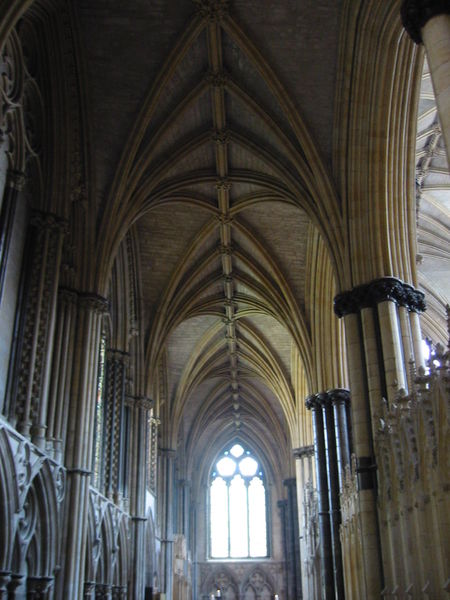
Titel: Kathedrale von Lincoln
Standort: Lincoln, Kathedrale (EU - GB)
Schlagwörter: schatten, fenster, licht, pfeiler, schwarz, säule, säulen, ornament, architektur, stein, innenraum, kirche, decke, gotik, bogen, schmal, ornamente, lichteinfall, hoch, leuchten, foto, bögen, kolonnade, gewölbe, kreuz, rippen, arkaden, kathedrale, fries, kreuze, dienste, gotisch, rippengewölbe, rosette, seitenschiff, spitzbogen, spitzbögen, chor, streben, rosetten, sakralbau, grell, basilika, maßwerk, hallenkirche, kirchenfenster, dreipass, maßwerkfenster, gewälbe, gebündelt, ekirche